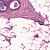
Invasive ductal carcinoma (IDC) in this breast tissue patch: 0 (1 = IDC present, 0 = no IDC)